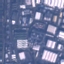
Land use / land cover: Industrial